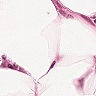
Metastatic tissue present: no